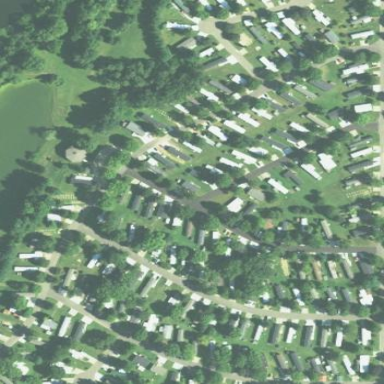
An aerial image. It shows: Residential area designated as trailer park.